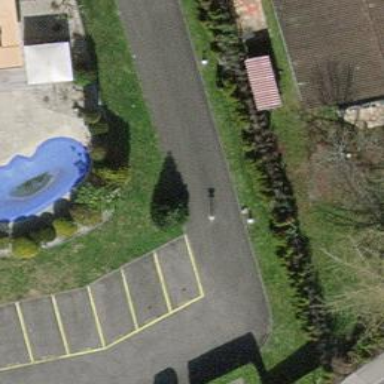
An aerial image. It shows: Bollard.